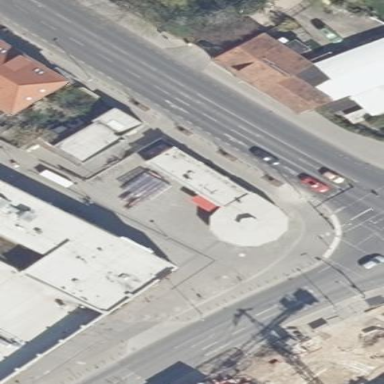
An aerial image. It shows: Restaurant building with flat roof colored in dark grey.